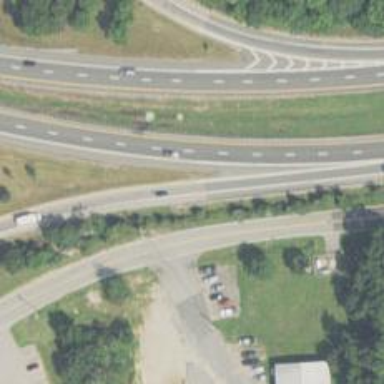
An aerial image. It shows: Asphalt motorway link.